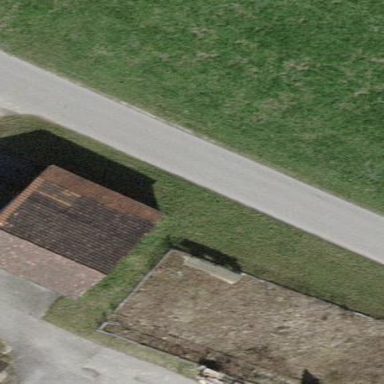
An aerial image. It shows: Farm auxiliary building.